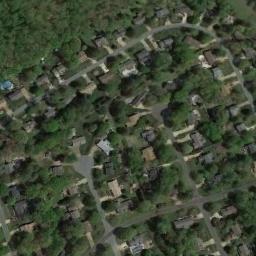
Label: dense_residential